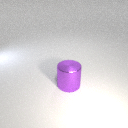
large purple metal cylinder